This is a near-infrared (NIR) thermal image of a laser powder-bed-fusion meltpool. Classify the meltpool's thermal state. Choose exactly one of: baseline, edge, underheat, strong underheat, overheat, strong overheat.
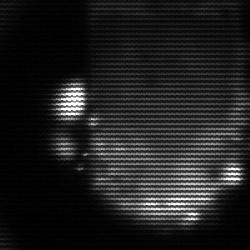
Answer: baseline